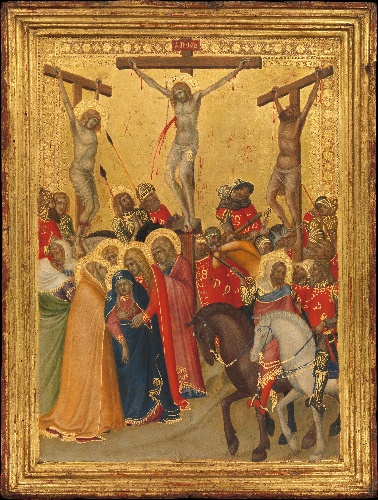
Title: The Crucifixion
Artist: Pietro Lorenzetti
Artist bio: Italian, active Siena 1320–44
Date: 1340s
Object type: Painting
Classification: Paintings
Medium: Tempera and gold leaf on wood
Dimensions: Overall 16 1/2 x 12 1/2 in. (41.9 x 31.8 cm); painted surface 14 1/8 x 10 1/8 in. (35.9 x 25.7 cm)
Department: European Paintings
Credit line: Purchase, Lila Acheson Wallace Gift and Gwynne Andrews Fund, 2002
Accession year: 2002
Repository: Metropolitan Museum of Art, New York, NY
Tags: Men|Women|Horses|Crucifixion|Christ|Virgin Mary